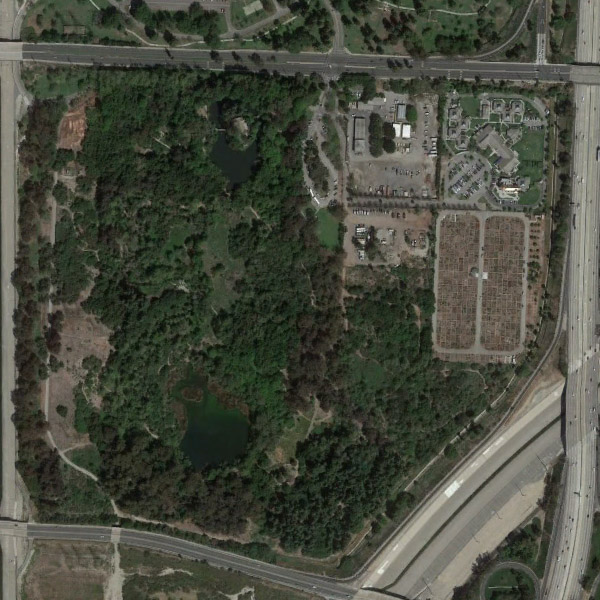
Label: Park